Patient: sex F, age 75
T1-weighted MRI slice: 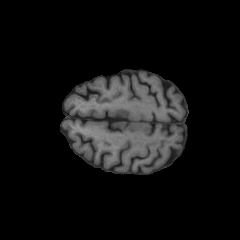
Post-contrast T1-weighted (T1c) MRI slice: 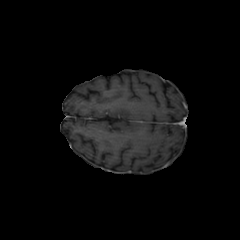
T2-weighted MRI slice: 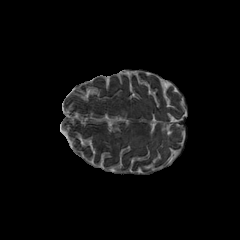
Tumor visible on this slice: no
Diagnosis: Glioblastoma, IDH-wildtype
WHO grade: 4